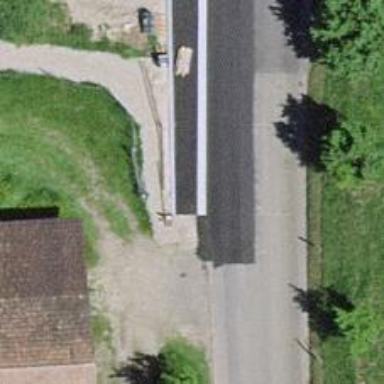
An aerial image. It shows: Platform for public transport on the road.